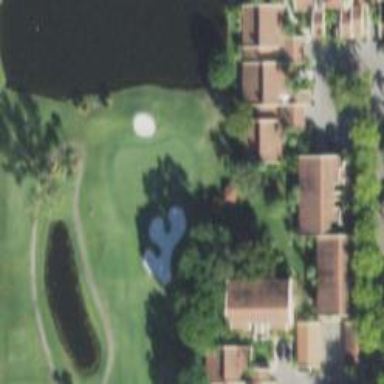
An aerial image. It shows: View of golf hole.